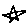
Label: star